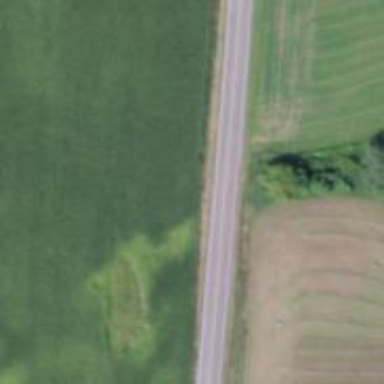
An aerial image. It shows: Tertiary road.